Question: I am trying to check my master branch against another branch. It is hosted on bitbucket and I have verified there that branch (called incremental) is just returning nothing. So when I diff the branch like this:
'''
git diff master..incremental
'''
I get nothing. In case it makes a difference I'm on the master branch as this ourput shows:
'''
>LLG_db conryf$ git branch
component_integration
incremental
* master
'''
Like I said, I'm sure the branches differ but none of those diff are showing up. Here is a bit of the bitbcket output (the branches are way different):

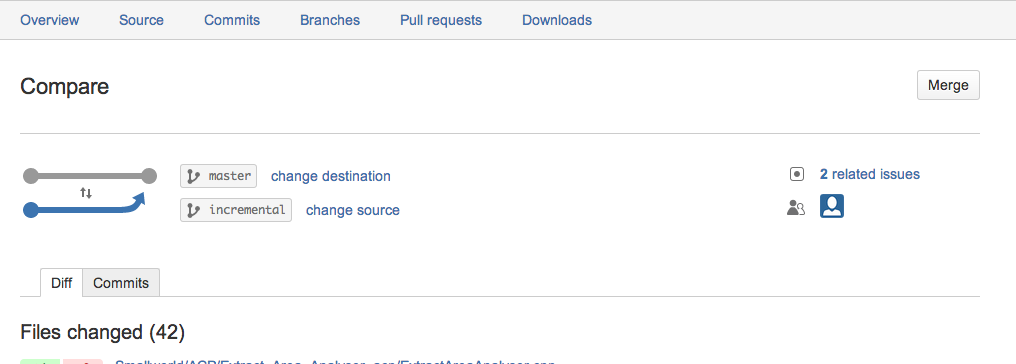
Answer: Just be sure you're doing diff against updated ref:
'''
$ git fetch
$ git diff master..origin/incremental
'''
or
'''
$ git checkout incremental
$ git pull
$ git diff master..HEAD
'''